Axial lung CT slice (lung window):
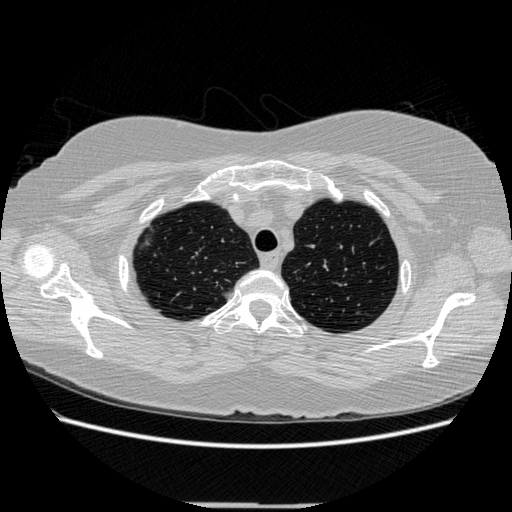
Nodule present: no